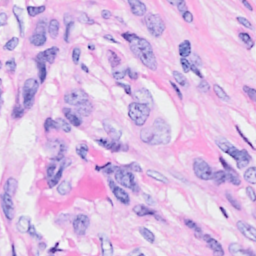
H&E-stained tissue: Breast